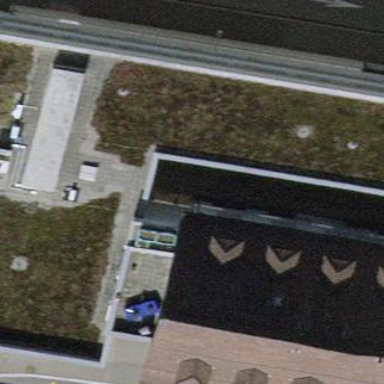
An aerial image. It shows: Building with flat roof.